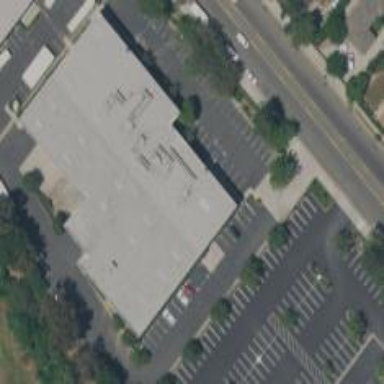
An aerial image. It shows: Warehouse building.